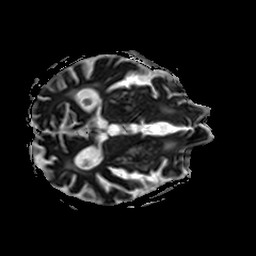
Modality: ADC
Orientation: axial
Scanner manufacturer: philips
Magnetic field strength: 3 T
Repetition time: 3.336 s
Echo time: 0.076 s